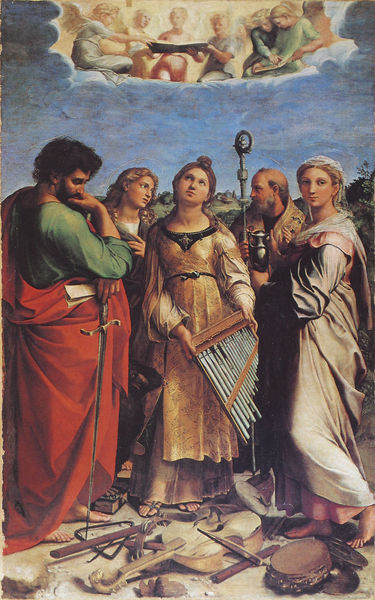
Titel: Heilige Cecilia mit Heiligen Paul, John dem Evangelist, Augustine und Maria Magdalena,
Künstler: Raffael
Institution: Bologna, Pinakothek
Schlagwörter: gemälde, himmel, mann, weiß, frauen, gelb, grün, mädchen, frau, kleid, männer, säule, rot, herren, jung, bild, herr, gewand, gold, gewänder, blatt, instrumente, musik, hübsch, locken, stock, engel, krug, stab, weib, weiber, sandalen, nachdenklich, barfuss, buch, jungfrau, lockig, schwert, fräulein, flöte, geige, karaffe, orgel, werkzeug, pan, laute, schriftstück, heilig, scheuen, sexy, pfeifen, tamburin, orgelpfeifen, musikinstrumente, gelockt, triangel, hand#